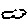
Label: cloud